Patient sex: M
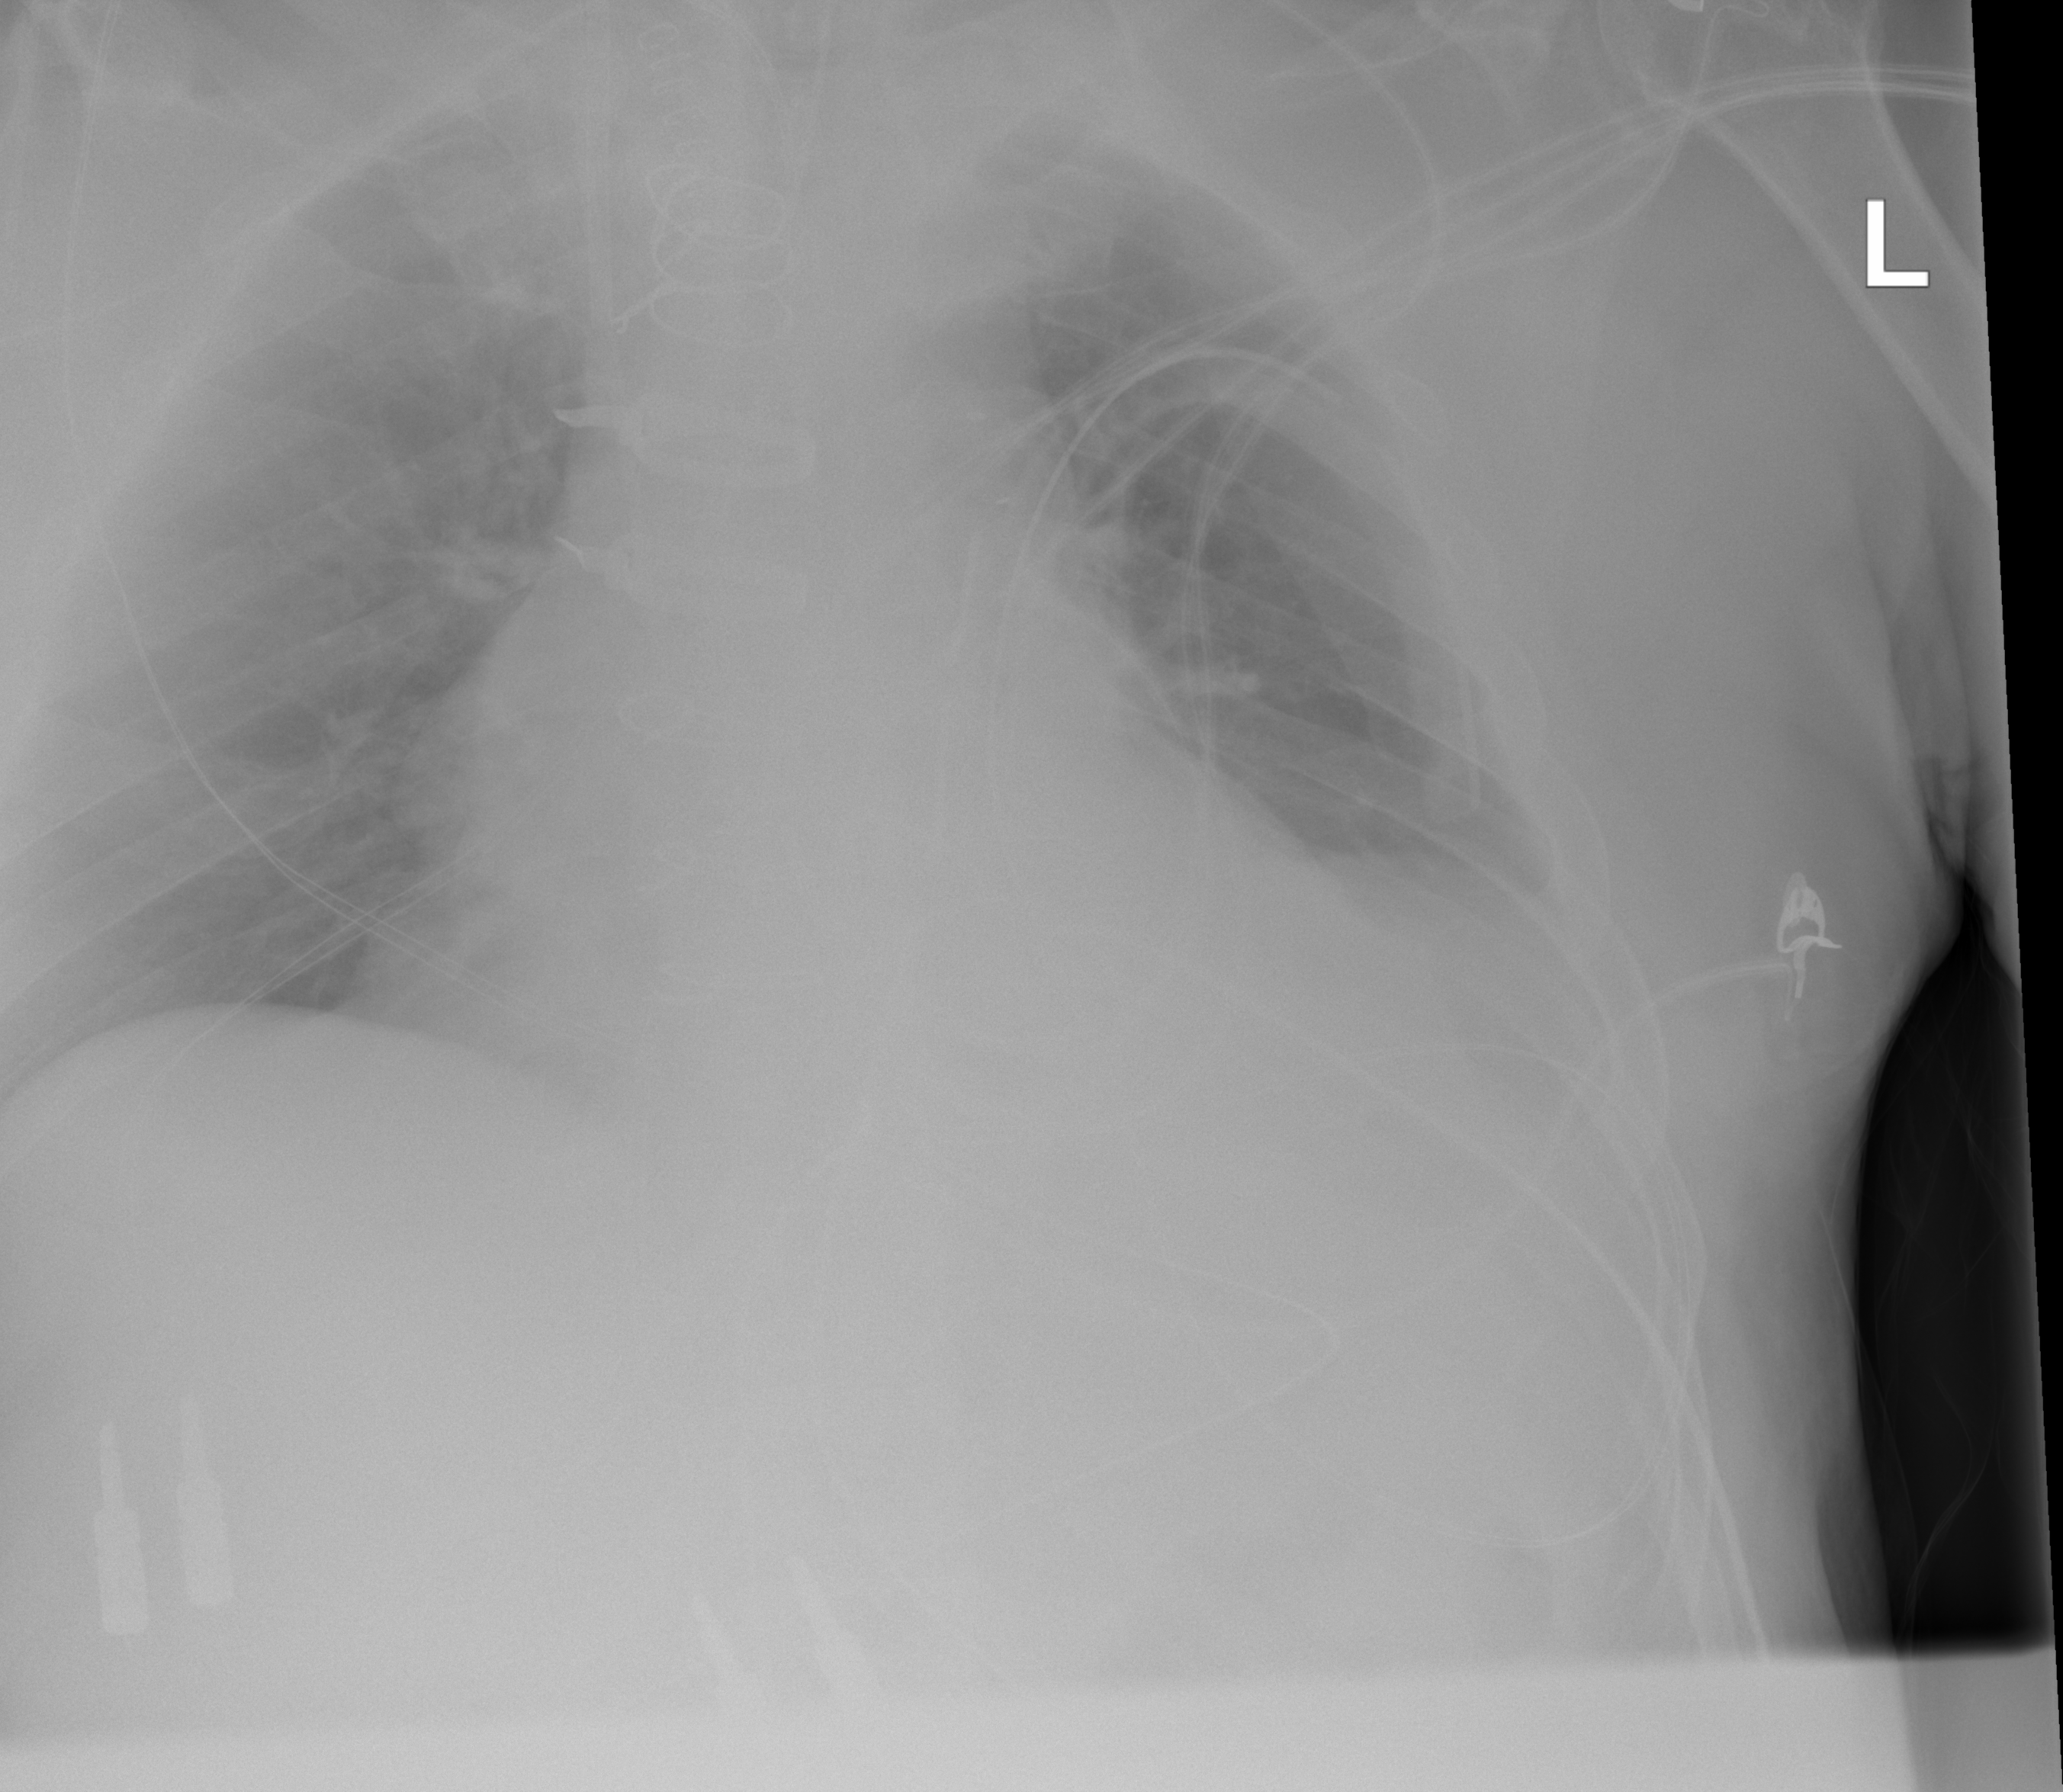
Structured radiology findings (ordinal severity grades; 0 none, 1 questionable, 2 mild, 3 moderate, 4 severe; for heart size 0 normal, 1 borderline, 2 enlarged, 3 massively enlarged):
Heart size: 2
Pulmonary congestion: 0
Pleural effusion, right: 0
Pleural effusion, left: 1
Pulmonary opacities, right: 0
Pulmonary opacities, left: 0
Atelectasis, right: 0
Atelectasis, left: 1